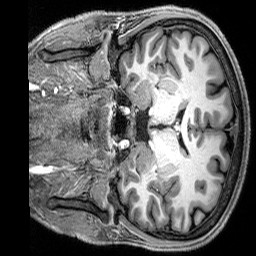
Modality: T1w
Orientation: coronal
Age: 23
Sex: male
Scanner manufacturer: siemens
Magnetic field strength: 3 T
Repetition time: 2.8 s
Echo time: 0.00212 s